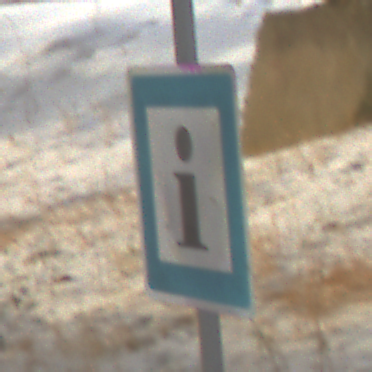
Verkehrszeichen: Informationsstelle
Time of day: MorningAfternoon
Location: Roofed (Suburban)
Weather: PartlyCloudy
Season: Winter
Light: Natural